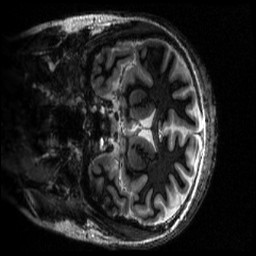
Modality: MP2RAGE
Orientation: coronal
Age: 23
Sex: female
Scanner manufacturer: siemens
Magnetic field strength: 6.98 T
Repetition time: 6 s
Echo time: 0.00283 s